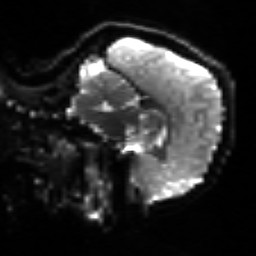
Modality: sbref
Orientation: sagittal
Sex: male
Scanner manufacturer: siemens
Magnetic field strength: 3 T
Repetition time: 5 s
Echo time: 0.071 s